Question: I'm using a grid layout of 2 columns for a device width greater than 768px, and for some reason it decides to increase the spacing between that element and the one positioned after at that breakpoint.
I need to fix the height issue, so that the height is defined by the content in that column.
** I am using Tailwind CSS and Next.js.

'''
import React from 'react'
function servicios() {
return (
<div>
{/* Carousel component */}
<div className='grid grid-cols-1 md:grid-rows-6 md:grid-cols-2 sm:px-5'>
<div className='flex flex-col px-5 my-10 md:row-start-1 md:col-start-1 md:col-span-1'>
<h2 className='text-xl mb-4'>Inbound Marketing</h2>
<p className='text-gray-400'>A traves del Inbound Marketing establecemos... </p>
</div>
<div className='flex flex-col px-5 my-10 md:row-start-2 md:col-start-2'>
<h2 className='text-xl mb-4'>?Que es el Inbound Marketing?</h2>
<p className='text-gray-400'>El Inbound Marketing es...</p>
</div>
<div className='flex flex-col px-5 my-10 md:row-start-3 md:col-start-1'>
<h2 className='text-xl mb-4'>Como funciona:</h2>
<p className='text-gray-400'>La idea del Inbound Marketing es...</p>
<p className='text-gray-400'>Tratamos de presentar...</p>
</div>
<div className='flex flex-col px-5 my-5 md:row-start-4 md:col-start-1'>
<h2 className='text-xl mb-4'>?Que resultados queremos conseguir?</h2>
<p className='text-gray-400'>El Inbound Marketing sirve...</p>
<p className='text-gray-400'>Podemos...</p>
<p className='text-white my-2'>Aumentar...</p>
<p className='text-white my-2'>Disminuir...</p>
<p className='text-white my-2'>Mejorar...</p>
</div>
<div className='px-5 my-5 md:row-start-5 md:col-start-1'>
<video autoPlay loop muted>
<source src="/social.mp4" type='video/mp4'/>
</video>
</div>
<div className='flex flex-col px-5 my-10 md:row-start-5 md:col-start-2'>
<h2 className='text-xl mb-4'>Ads Sociales</h2>
<p className='text-gray-400'>Es un tipo de publicidad...</p>
</div>
<div className='flex flex-col px-5 my-10 md:row-start-6 md:col-start-1'>
<h2 className='text-xl mb-4'>Campanas PPC</h2>
<p className='text-gray-400'>Tambien gestionamos...</p>
<h2 className='text-xl my-4'>?Como lo hacemos...</h2>
<p className='text-gray-400'><span className='text-white'>Analisis:</span> Estudio...</p>
<p className='text-gray-400 mt-2'><span className='text-white'>Analisis... </span>Estudio y...</p>
<p className='text-gray-400 mt-2'><span className='text-white'>Propuestas...</span> Propuesta de acciones...</p>
<p className='text-white mt-4'>Para poder desempenar...</p>
</div>
<div className='px-5 md:row-start-6 md:col-start-2'>
<video autoPlay loop muted>
<source src="/analitics.mp4" type="video/mp4" />
</video>
</div>
</div>
'''
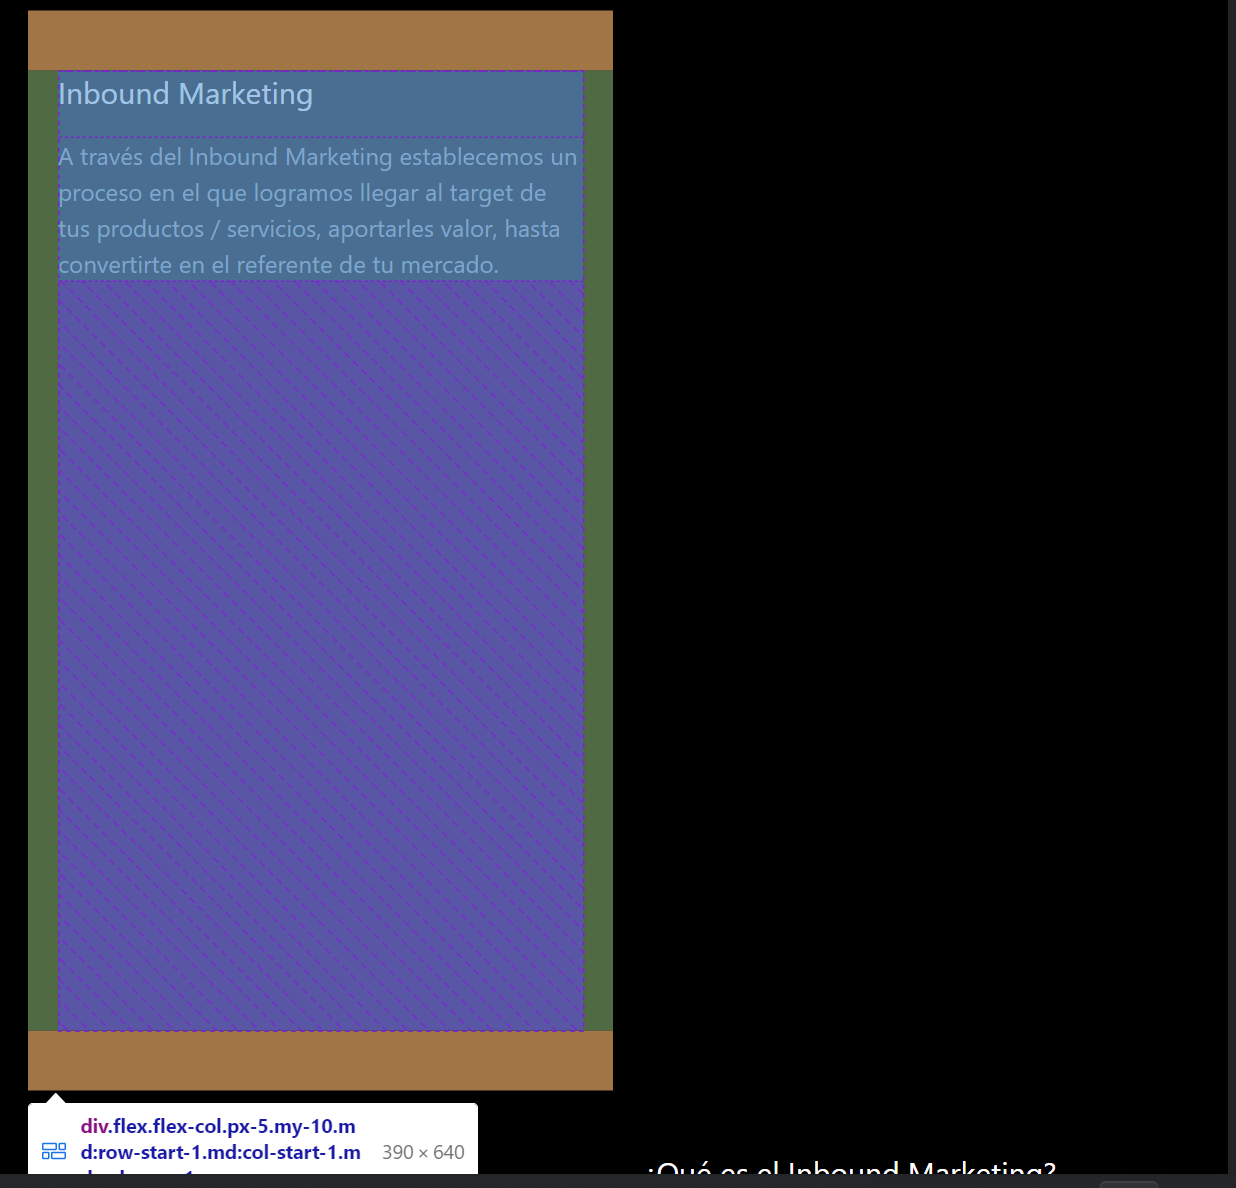
Answer: You have 8 sub 'div' inside your grid 'div'. Therefore, you should set your 'md:grid-rows-6' to 'md:grid-rows-8', otherwise, the spacing would behavior abnormally to maintain the right spacing for 6 'div'.
Check out this new demo I created: <URL>